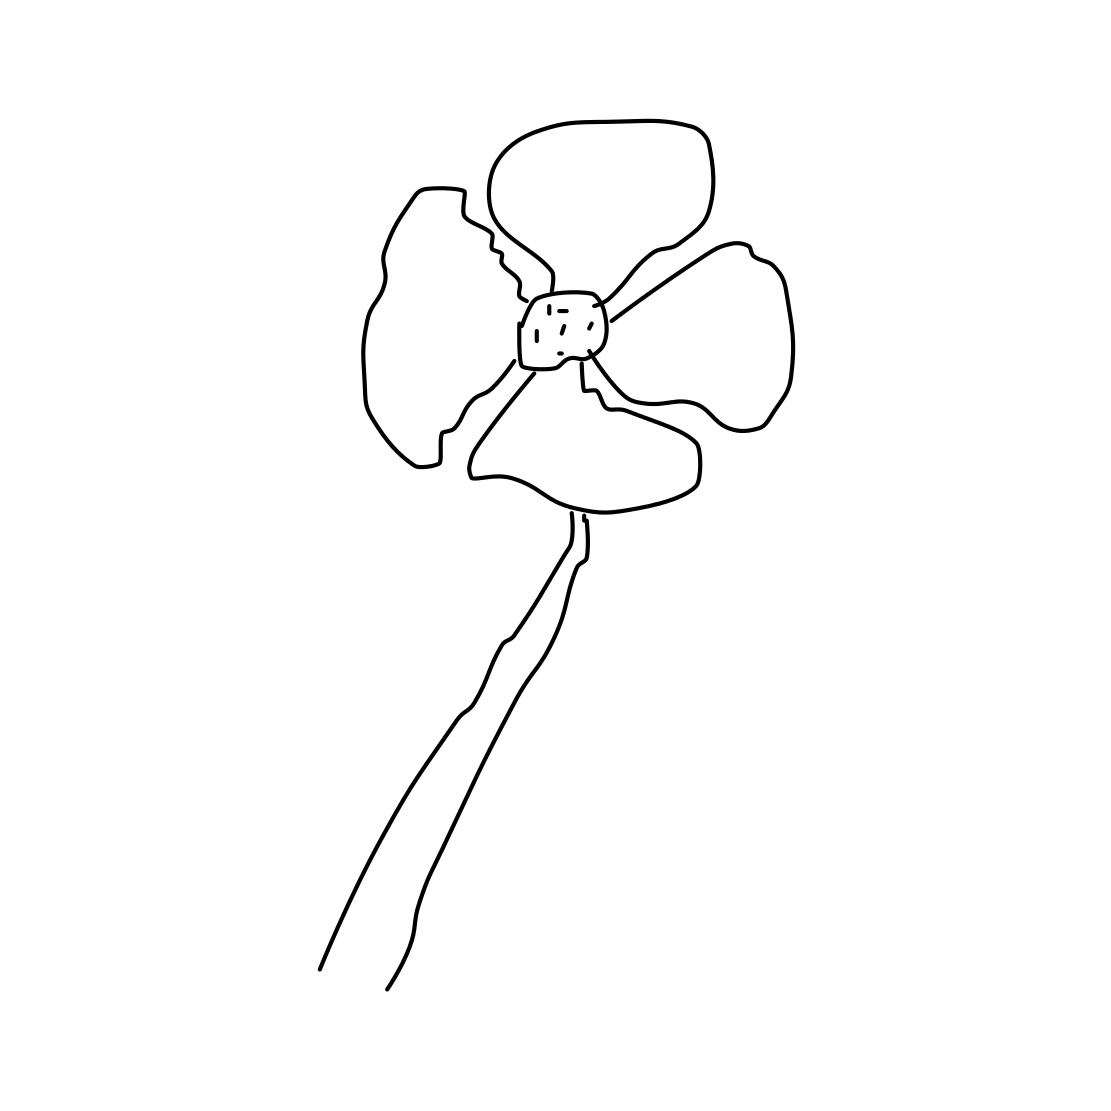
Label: flower with stem